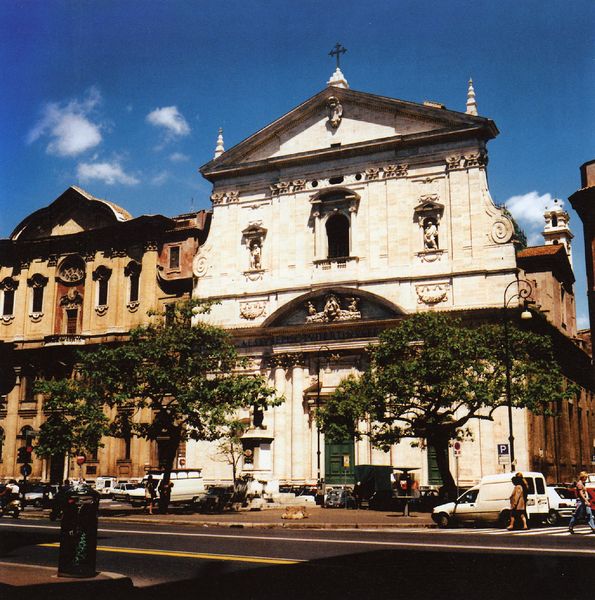
Titel: S. Maria in Vallicella und das Oratorium der Nerianer in Rom
Künstler: Martino d. Ä. Longhi
Standort: Rom, S. Maria in Vallicella (EU - I - Latium)
Schlagwörter: himmel, schatten, weiß, wolken, bäume, dreieck, grün, menschen, stadt, fenster, hut, licht, marmor, straße, tür, gebäude, haus, architektur, barock, stein, kirche, renaissance, skulptur, bogen, fassade, fassaden, italien, passanten, giebel, farbe, tag, rundbogen, tor, foto, eingang, schild, gehsteig, kreuz, fries, dreiecksgiebel, skulpturen, voluten, verkehr, florenz, schnecke, ornamentik, tpr, autos, sakralbau, kapitel, nischen, medici, parkplatz, mülleimer, kirchenfassade, saeulen, zebrastreifen, öffentlicher raum, segmentbogengiebel, timpanon, architketkur